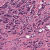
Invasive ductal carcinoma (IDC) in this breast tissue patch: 1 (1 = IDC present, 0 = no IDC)